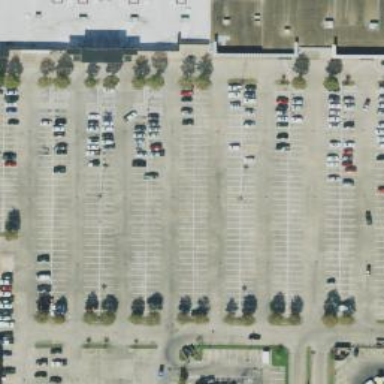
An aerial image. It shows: Parking space is available.